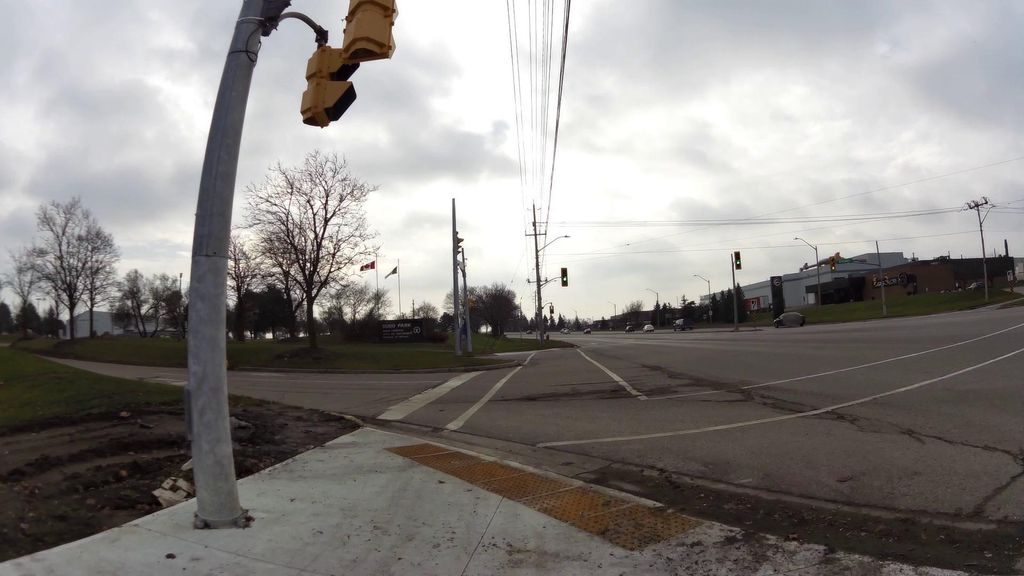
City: kitchener-waterloo